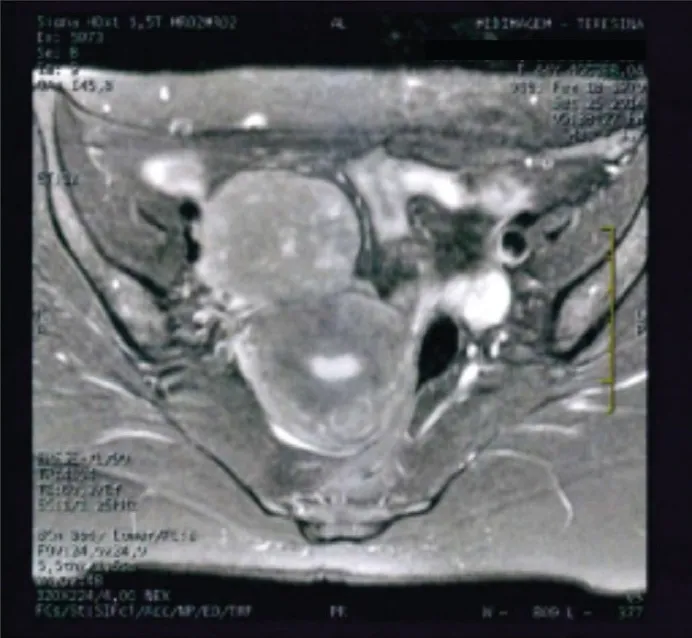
Axial T2-weighted MRI image showing a solid expansile lesion.
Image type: radiology (mri)